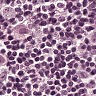
Metastatic tissue present: yes